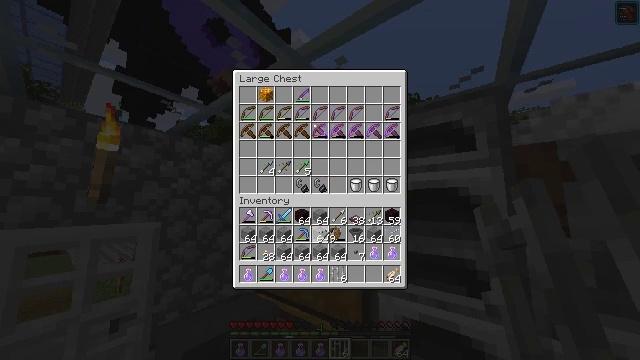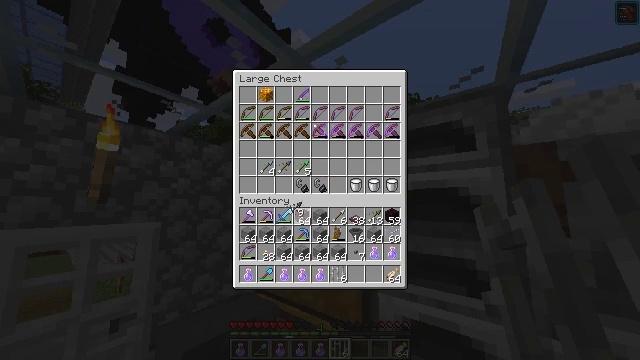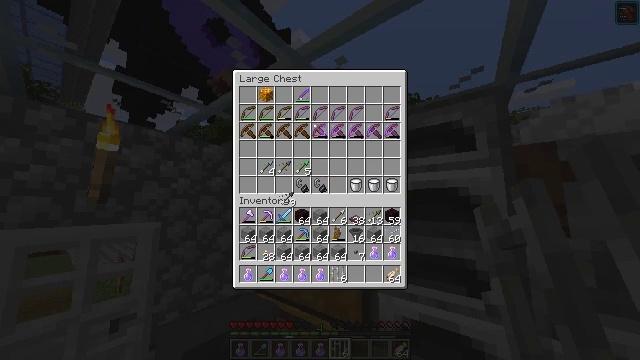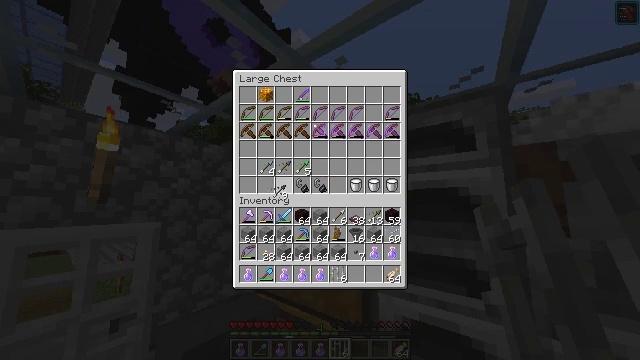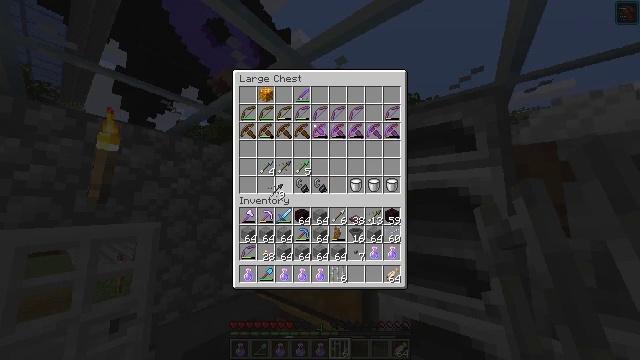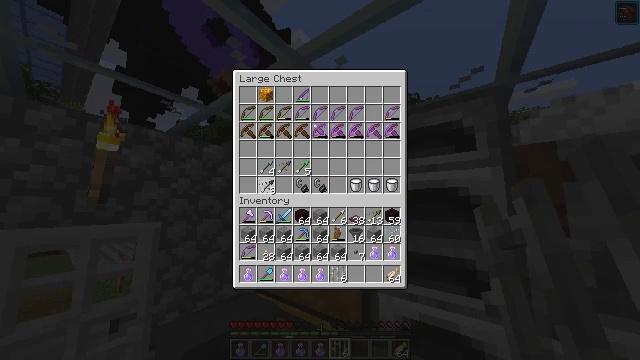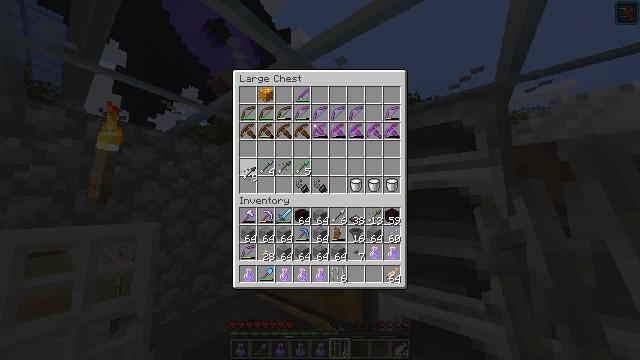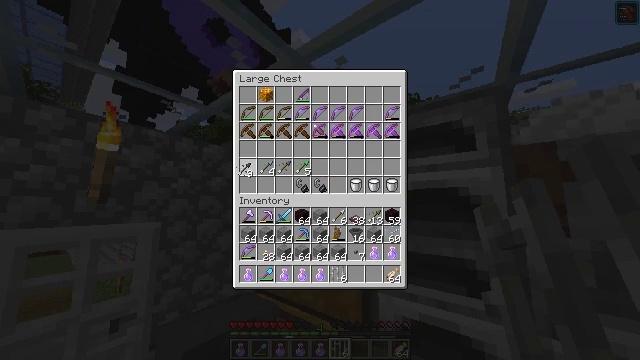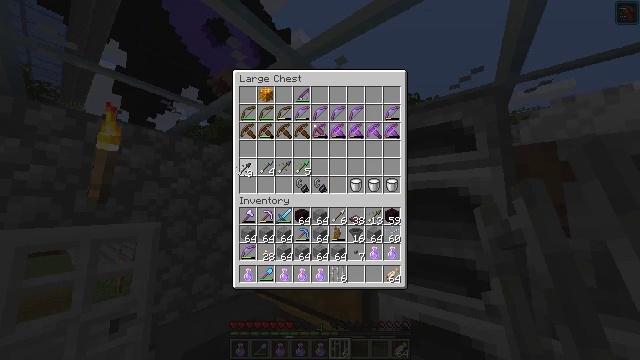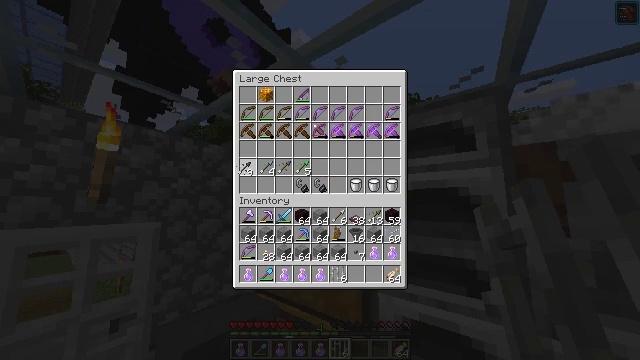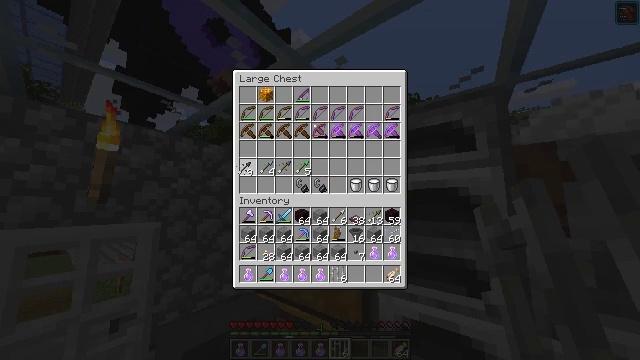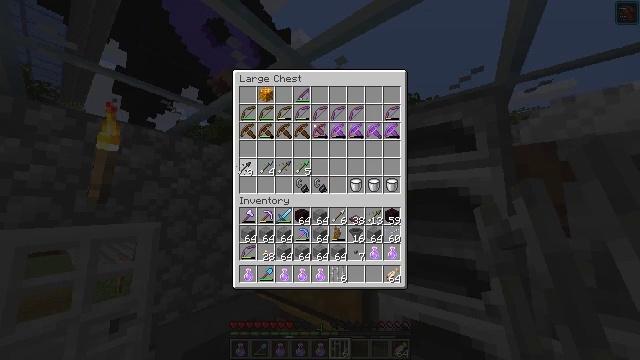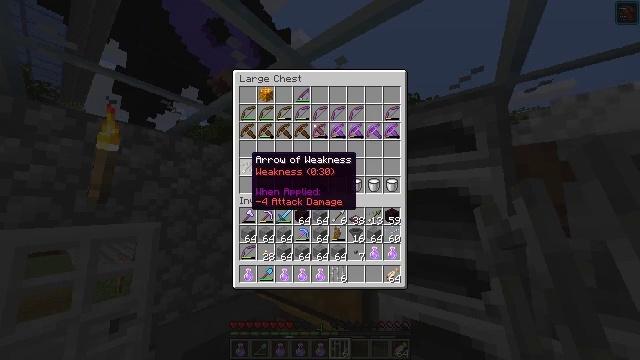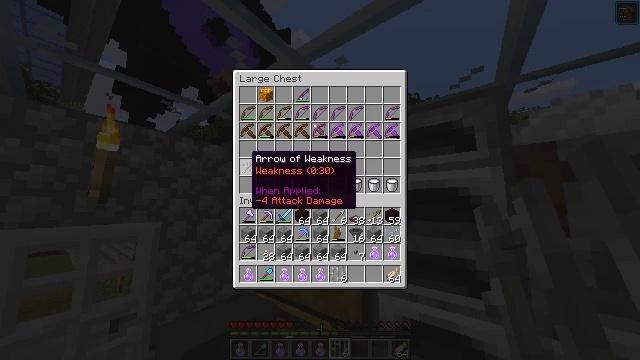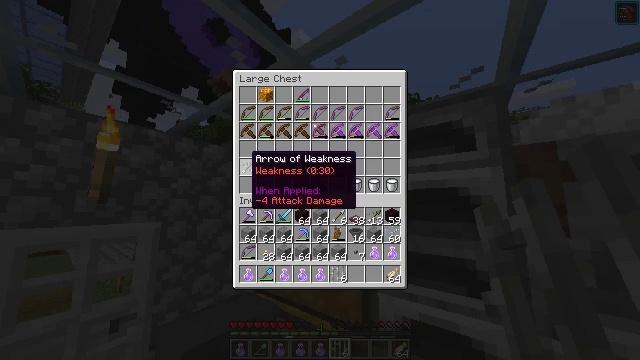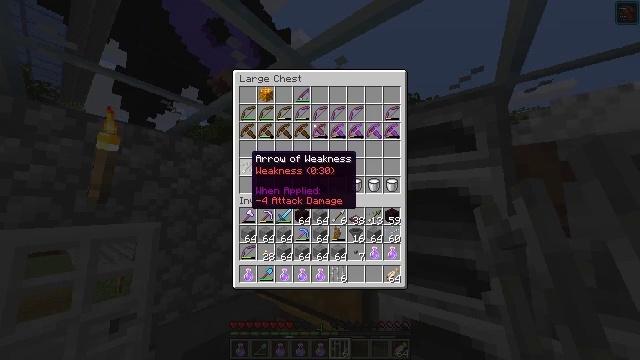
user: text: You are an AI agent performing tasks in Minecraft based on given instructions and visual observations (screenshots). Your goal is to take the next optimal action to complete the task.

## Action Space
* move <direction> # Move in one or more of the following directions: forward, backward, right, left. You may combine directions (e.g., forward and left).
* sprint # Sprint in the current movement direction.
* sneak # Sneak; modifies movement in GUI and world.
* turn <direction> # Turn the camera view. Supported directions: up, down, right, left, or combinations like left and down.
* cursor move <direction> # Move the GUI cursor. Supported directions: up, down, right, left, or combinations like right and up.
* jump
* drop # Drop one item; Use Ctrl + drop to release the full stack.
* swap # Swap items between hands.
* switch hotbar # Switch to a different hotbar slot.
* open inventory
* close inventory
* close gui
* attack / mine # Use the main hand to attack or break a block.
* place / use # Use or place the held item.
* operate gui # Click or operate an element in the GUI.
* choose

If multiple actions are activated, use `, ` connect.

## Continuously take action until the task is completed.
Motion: motion action
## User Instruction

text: Break the iron bars.
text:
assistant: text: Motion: cursor move left and up
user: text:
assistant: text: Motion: cursor move left and up
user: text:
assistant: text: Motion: cursor move left and up
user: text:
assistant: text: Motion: no_op
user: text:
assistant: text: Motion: cursor move left
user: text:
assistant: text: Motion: cursor move left and up
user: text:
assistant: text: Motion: no_op
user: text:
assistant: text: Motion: no_op
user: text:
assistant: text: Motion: no_op
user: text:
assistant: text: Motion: operate gui
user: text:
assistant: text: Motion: operate gui
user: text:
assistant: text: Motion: no_op
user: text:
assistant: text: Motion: no_op
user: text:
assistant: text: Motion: no_op
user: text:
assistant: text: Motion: no_op
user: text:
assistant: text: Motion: no_op
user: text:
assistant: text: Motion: no_op
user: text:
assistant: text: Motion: cursor move right and up
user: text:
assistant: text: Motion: no_op
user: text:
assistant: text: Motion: no_op
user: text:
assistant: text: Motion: no_op
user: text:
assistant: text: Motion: no_op
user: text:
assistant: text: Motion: no_op
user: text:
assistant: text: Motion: close gui
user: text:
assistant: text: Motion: no_op
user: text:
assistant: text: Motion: no_op
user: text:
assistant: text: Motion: no_op
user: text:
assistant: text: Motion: no_op
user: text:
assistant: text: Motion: no_op
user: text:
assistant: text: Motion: no_op